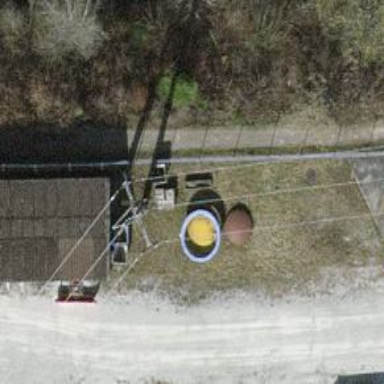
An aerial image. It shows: Power line with three cables.